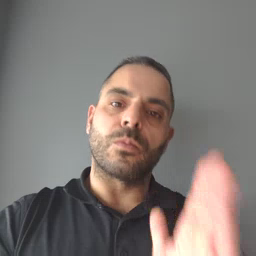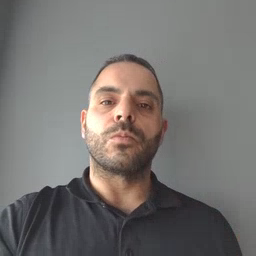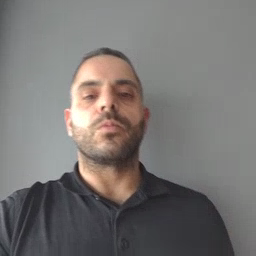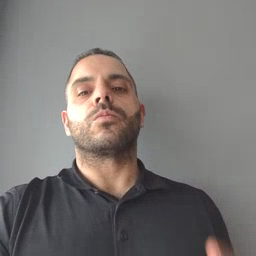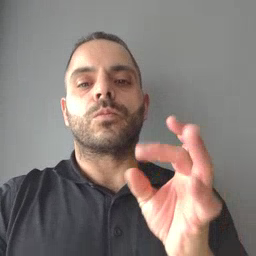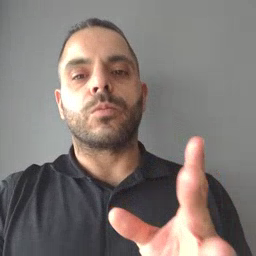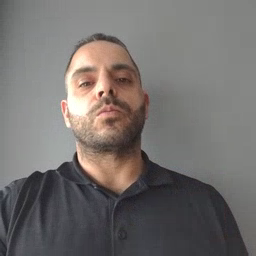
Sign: hate